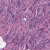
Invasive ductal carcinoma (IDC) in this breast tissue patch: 1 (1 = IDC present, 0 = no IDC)